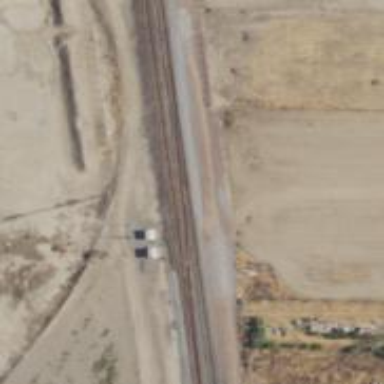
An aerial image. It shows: Railroad crossover.